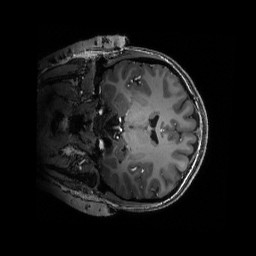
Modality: T1w
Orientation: coronal
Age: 23
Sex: female
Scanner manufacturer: siemens
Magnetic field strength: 6.98 T
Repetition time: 3.1 s
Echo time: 0.00242 s